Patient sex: F
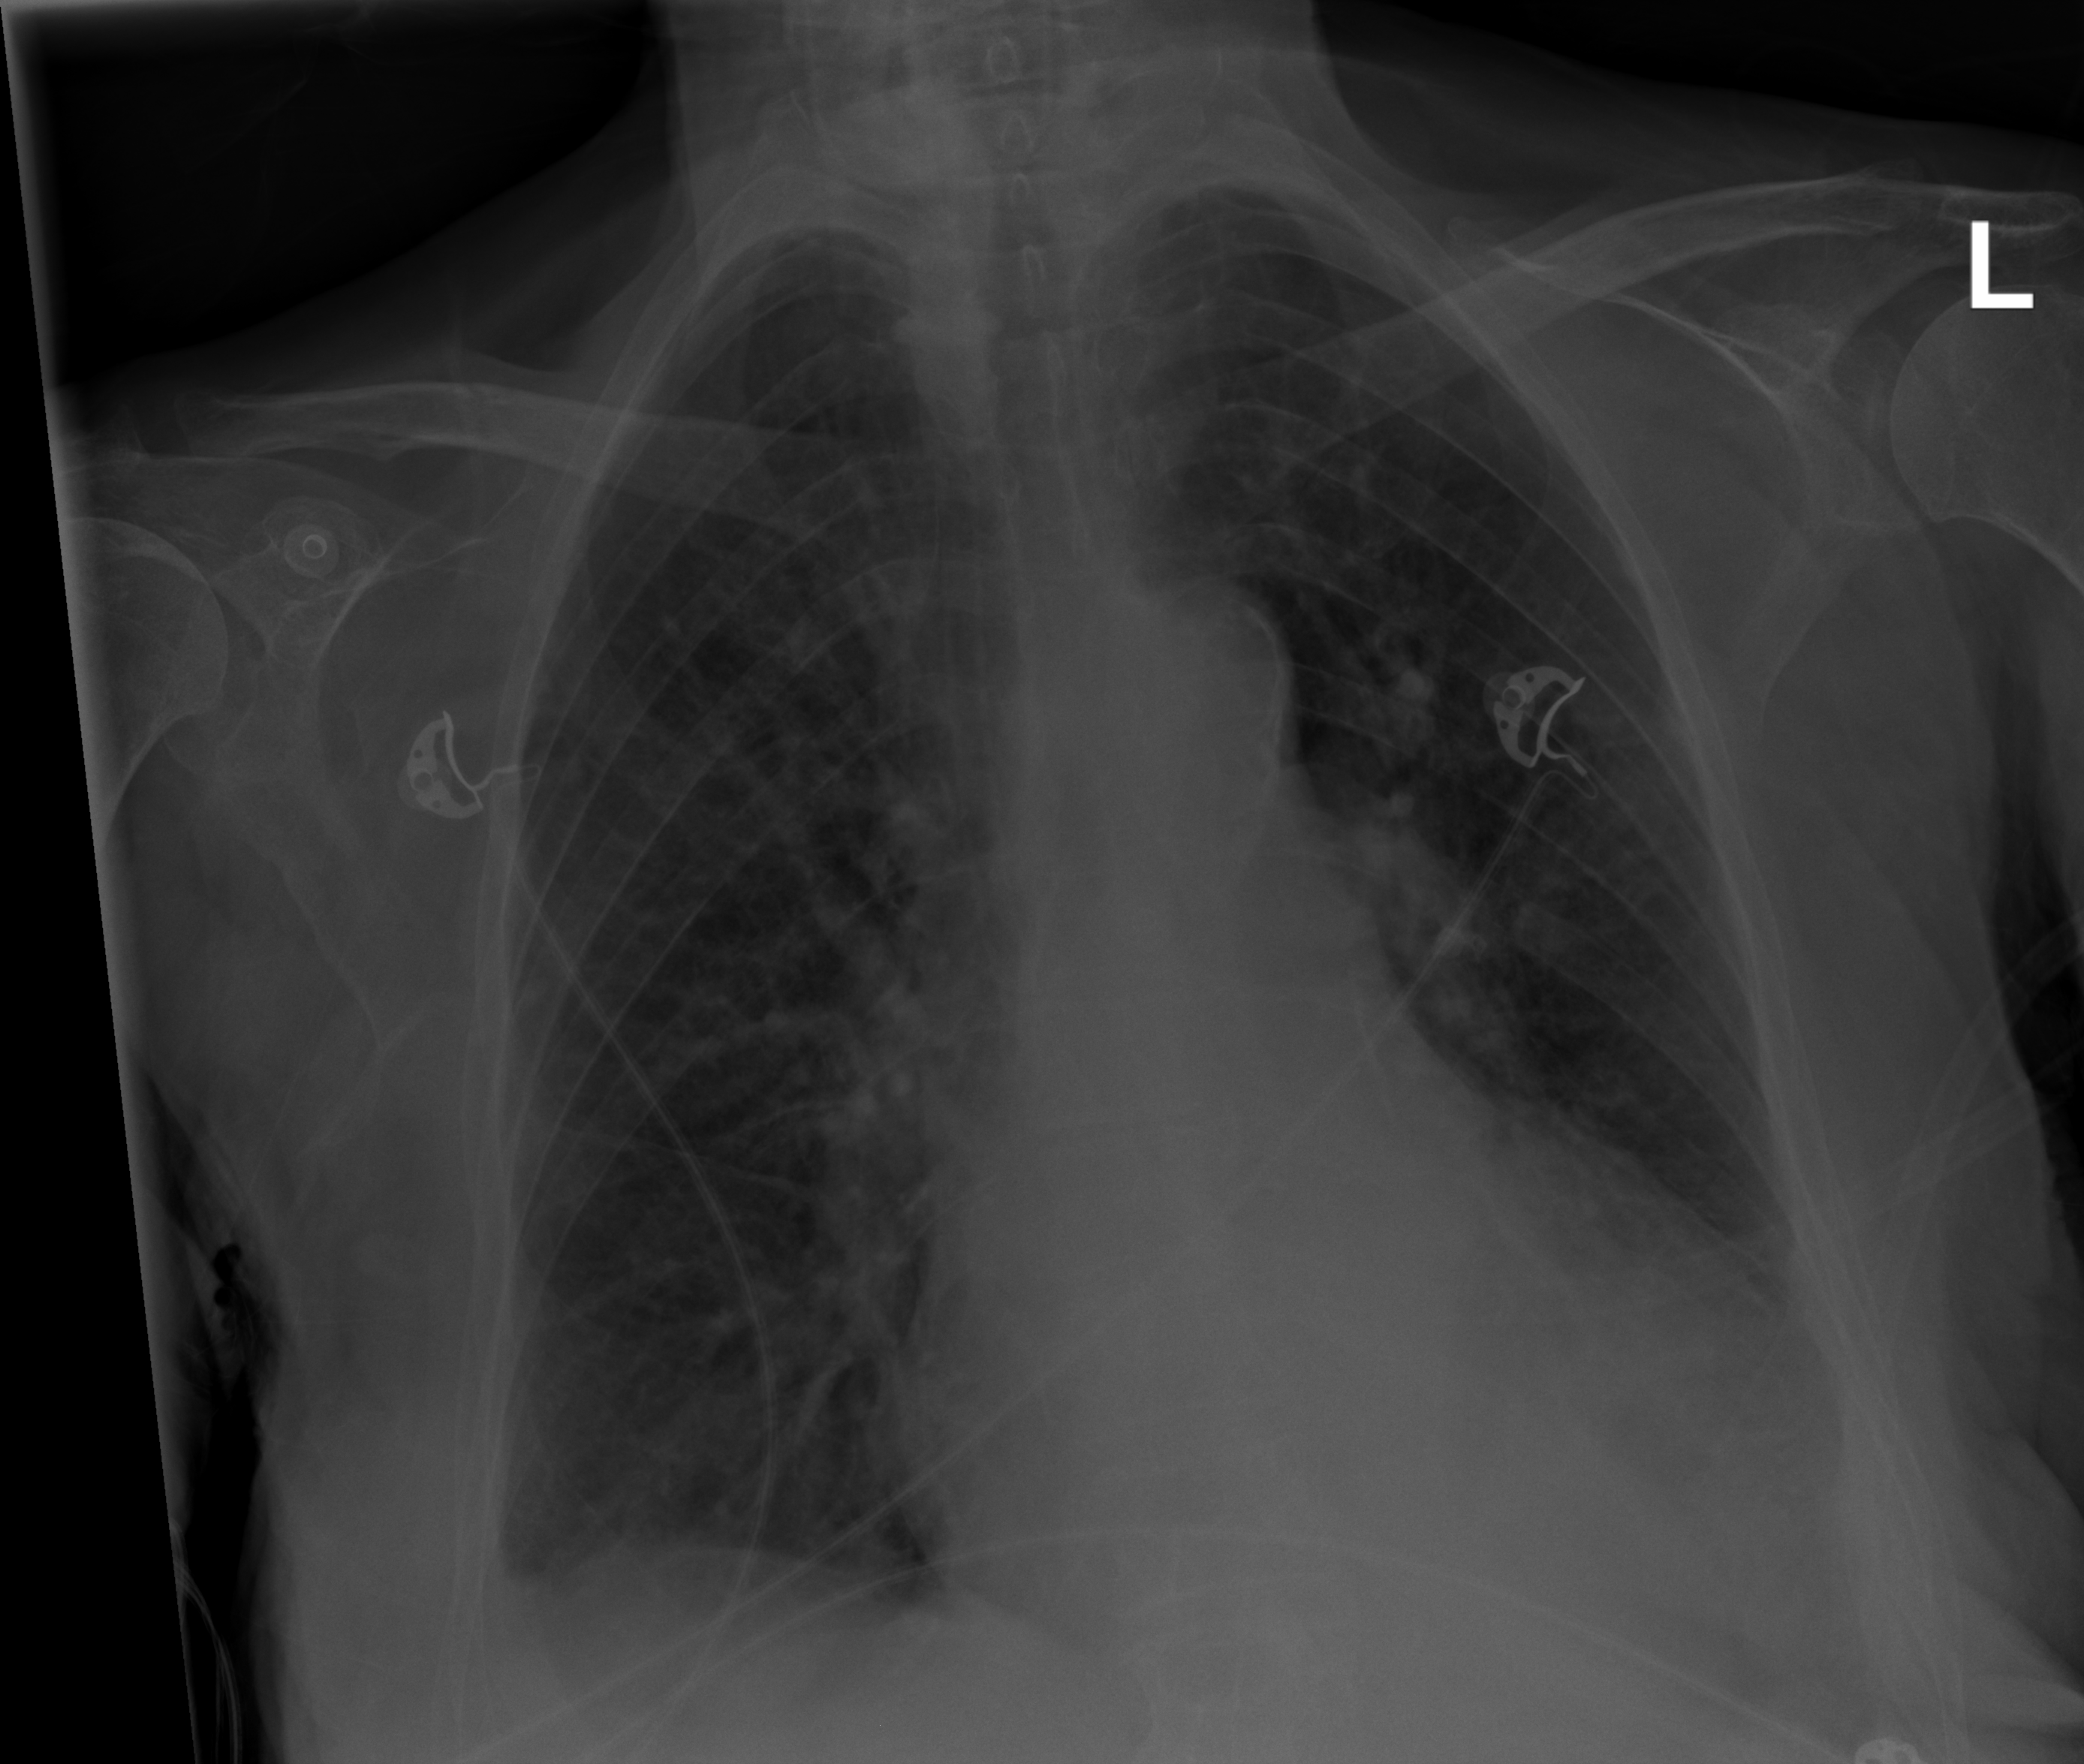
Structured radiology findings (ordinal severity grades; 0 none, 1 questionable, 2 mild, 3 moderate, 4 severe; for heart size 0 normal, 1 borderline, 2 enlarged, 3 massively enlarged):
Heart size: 2
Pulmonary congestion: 0
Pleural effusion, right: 2
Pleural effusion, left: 2
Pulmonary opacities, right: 0
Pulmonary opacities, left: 0
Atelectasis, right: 2
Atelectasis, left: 2